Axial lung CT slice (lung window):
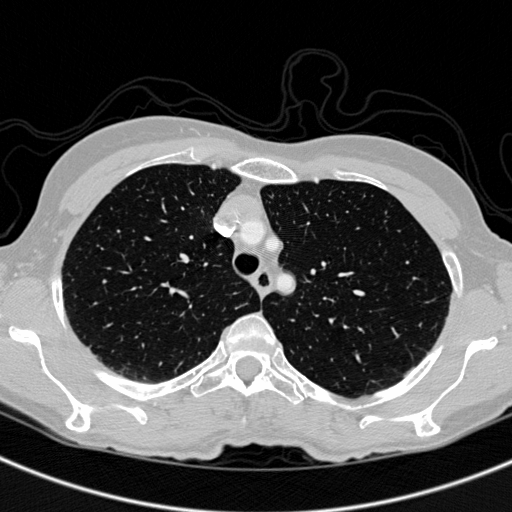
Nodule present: no